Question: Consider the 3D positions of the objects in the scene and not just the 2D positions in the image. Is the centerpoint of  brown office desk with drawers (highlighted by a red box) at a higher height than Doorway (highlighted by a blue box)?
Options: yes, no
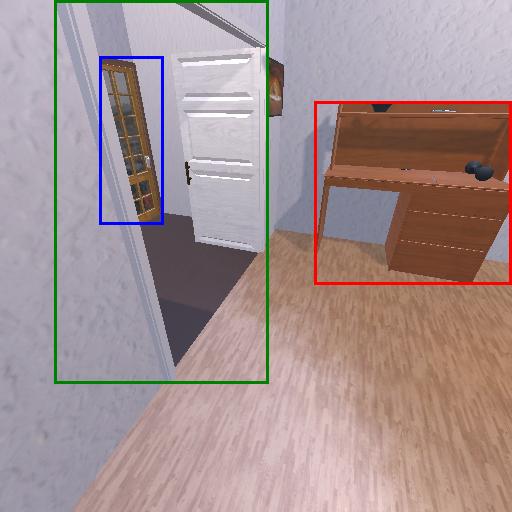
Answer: yes